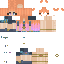
A female human skin with pale skin, wearing blonde long hair dressed in a blue tshirt and black shorts, featuring a closed mouth.